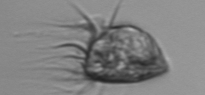
Label: Strombidium_morphotype1